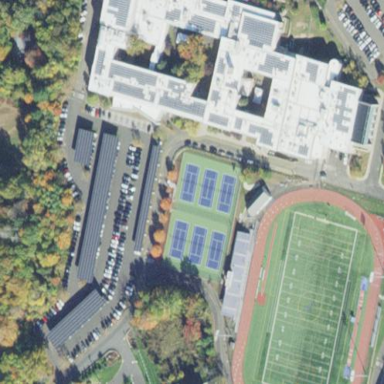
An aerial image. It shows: School.